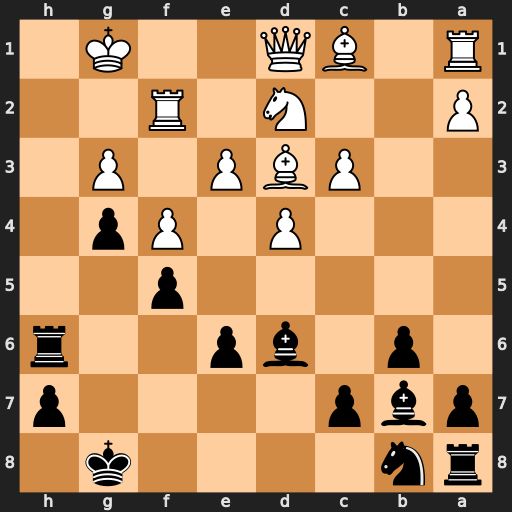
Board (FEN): rn4k1/pbp4p/1p1bp2r/5p2/3P1Pp1/2PBP1P1/P2N1R2/R1BQ2K1
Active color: b
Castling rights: -
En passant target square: -
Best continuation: Rh1#